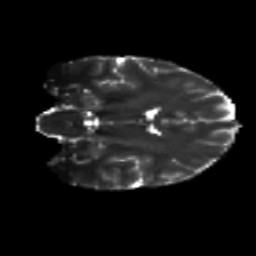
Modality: T2w
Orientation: coronal
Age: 20
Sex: female
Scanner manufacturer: siemens
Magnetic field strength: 3 T
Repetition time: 8.8 s
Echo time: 0.085 s